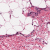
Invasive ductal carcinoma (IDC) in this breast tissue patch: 0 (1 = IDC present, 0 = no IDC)